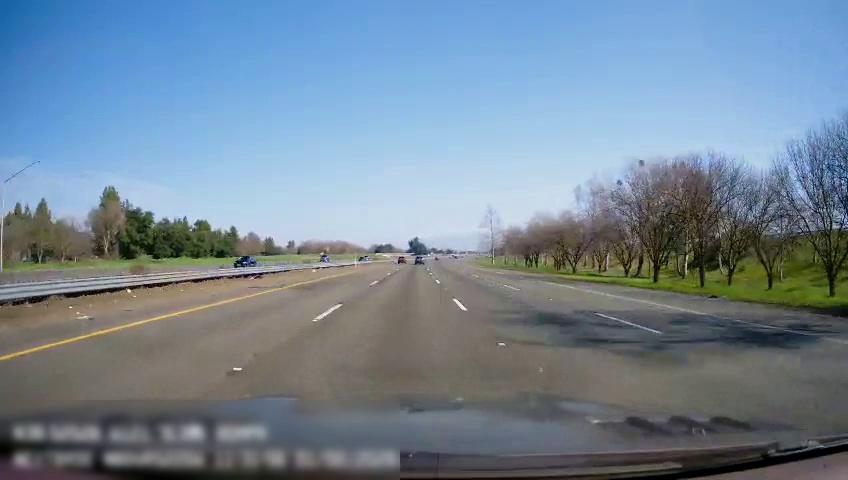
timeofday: Day
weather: Sunny
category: Drivable Space
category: Drivable Space
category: Vehicles | SUV
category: Vehicles | SUV
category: Vehicles | SUV
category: Lanes | Current Lane
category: Lanes | Current Lane
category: Lanes | Alternate Lane
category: Lanes | Alternate Lane
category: Lanes | Alternate Lane